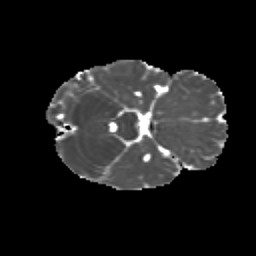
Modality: MD
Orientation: axial
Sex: male
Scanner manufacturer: siemens
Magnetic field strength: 3 T
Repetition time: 5 s
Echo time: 0.071 s